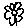
Label: flower